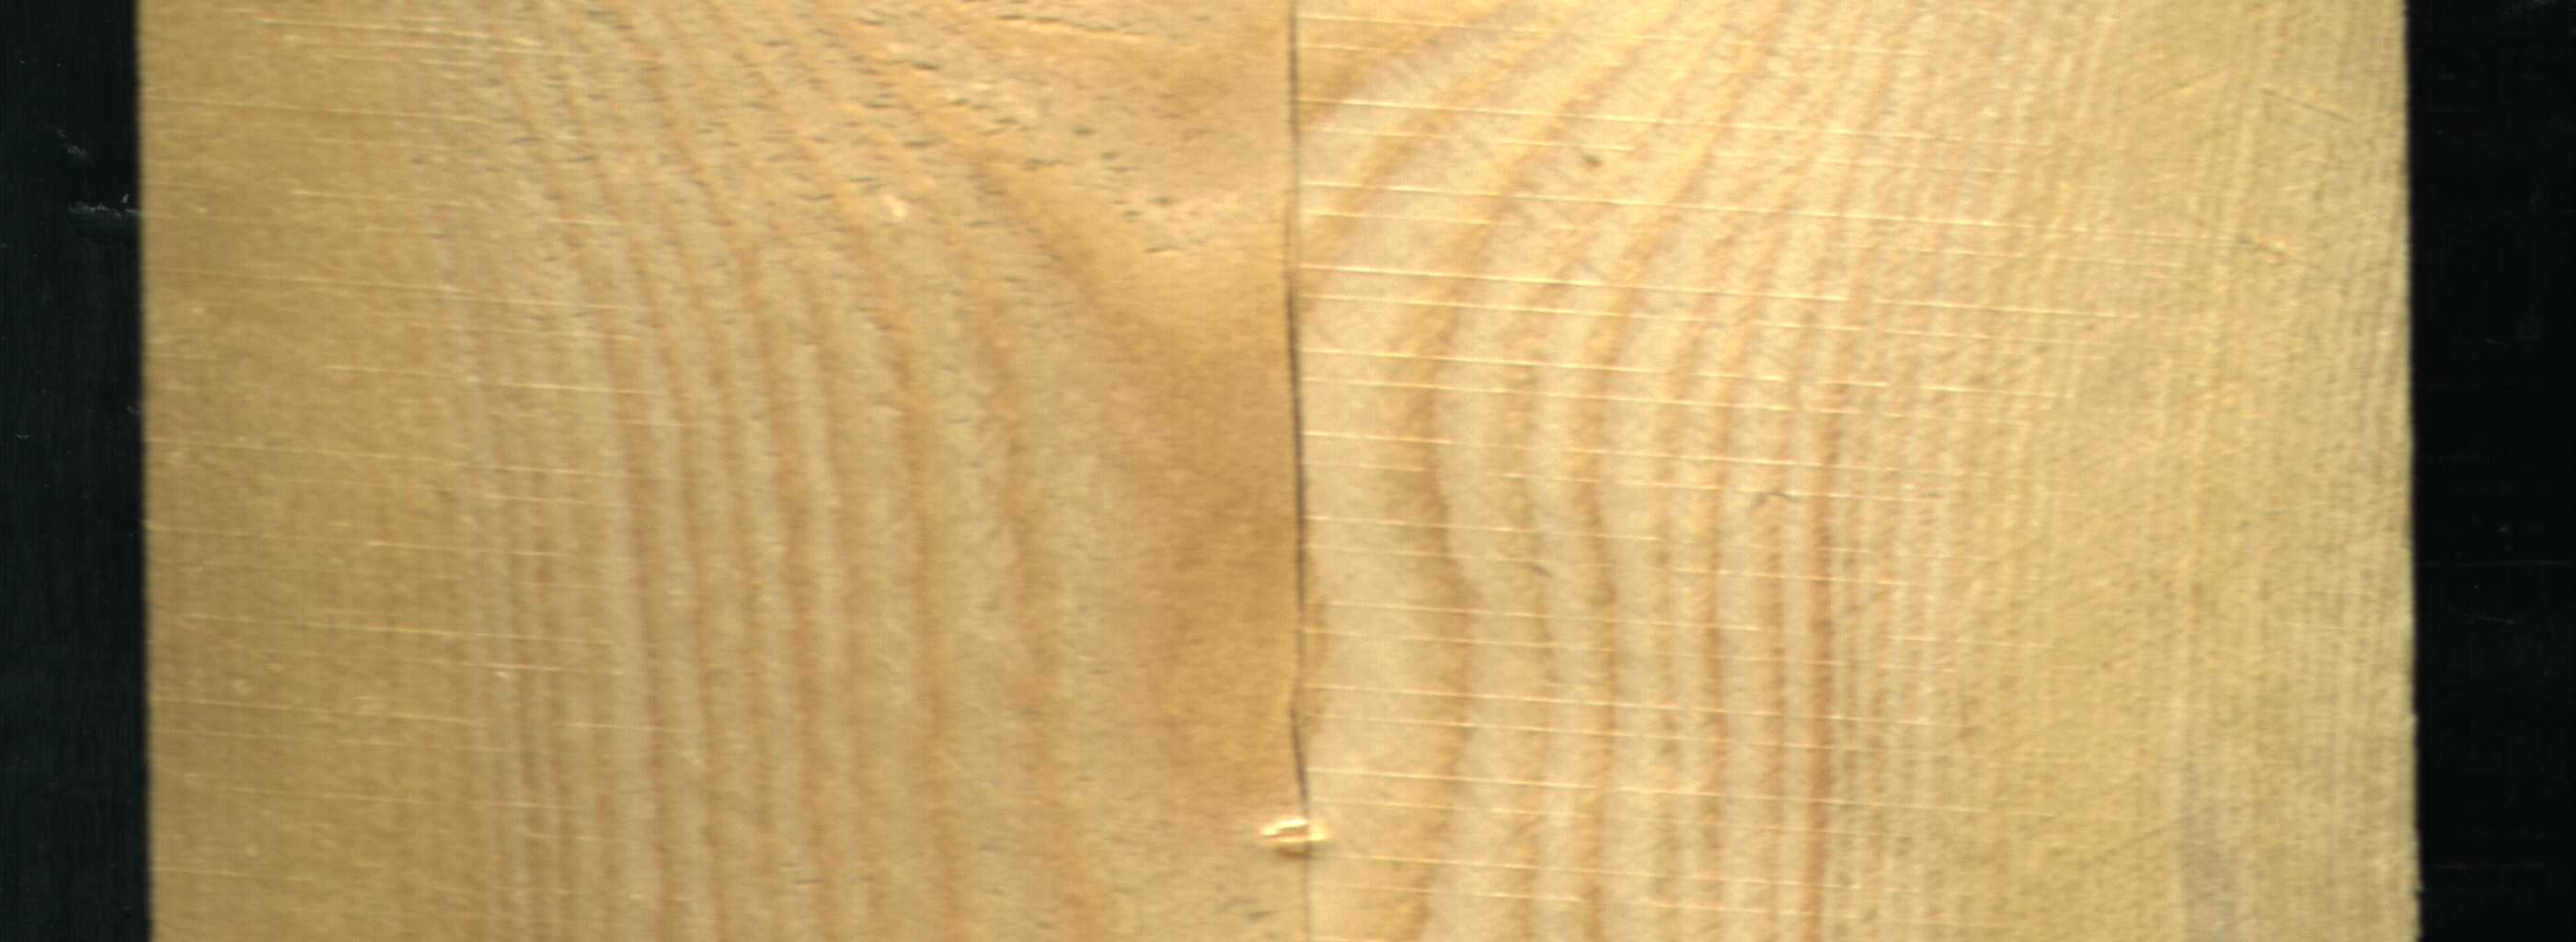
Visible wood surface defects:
Crack
Crack